Question: While creating an event in mysql, I have schedule defined as follows:
'''
ON SCHEDULE EVERY 1 DAY STARTS '2014-08-08 00:00:00'
'''
However, when I ran the following query:
'''
SELECT * FROM mysql.event;
'''
I saw the following output:

I am wondering why the 'starts' time is shown as ''2014-08-08 07:00:00'' instead of ''2014-08-08 00:00:00'' which I defined at the time of creating an event. Please let me know.
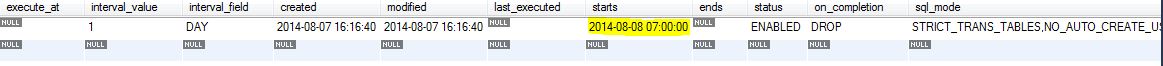
Answer: <URL>
For representation of event information in the mysql.event table, the execute_at, starts, and ends times are converted to UTC and stored along with the event time zone. This enables event execution to proceed as defined regardless of any subsequent changes to the server time zone or daylight saving time effects. The last_executed time is also stored in UTC.
If you select information from mysql.event, the times just mentioned are retrieved as UTC values. These times can also be obtained by selecting from the INFORMATION_SCHEMA.EVENTS table or from SHOW EVENTS, but they are reported as ETZ values. Other times available from these sources indicate when an event was created or last altered; these are displayed as STZ values. The following table summarizes representation of event times.
'''
Value mysql.event INFORMATION_SCHEMA.EVENTS SHOW EVENTS
Execute at UTC ETZ ETZ
Starts UTC ETZ ETZ
Ends UTC ETZ ETZ
Last executed UTC ETZ n/a
Created STZ STZ n/a
Last altered STZ STZ n/a
'''